Interaction volume radius: 5 \u00c5
Interaction volume height: 15 \u00c5
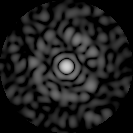
Disorder parameter: 0.8522